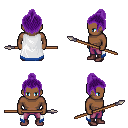
a pixel art fantasy rpg character, male body template, human, dark skin, white trimmed cape, magenta pants, purple short topknot hairstyle, maroon shoes, spear, four views (front, back, left, right), 2x2 character sprite sheet, small pixel art, hard edges, no anti-aliasing